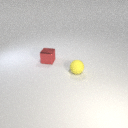
small red metal cube behind small yellow rubber sphere